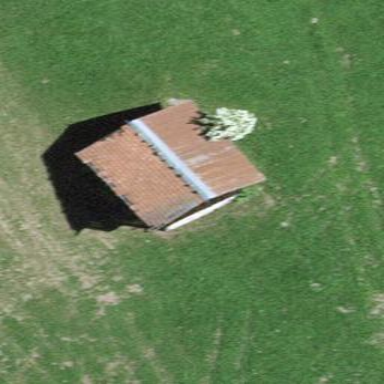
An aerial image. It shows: Barn.